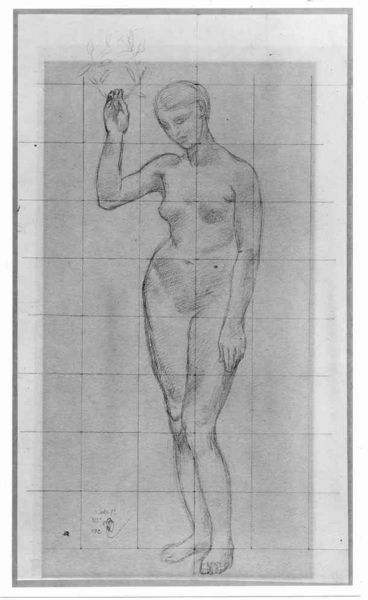
Titel: Stehender Frauenakt, schräg nach links, einen Kranz in der erhobenen Rechten
Künstler: Pierre Puvis de Chavannes
Standort: Karlsruhe
Institution: Staatliche Kunsthalle Karlsruhe
Schlagwörter: akt, blätter, hand, kopf, körper, nackt, schatten, weiß, grob, brust, busen, frau, frisur, geste, grau, kariert, ohr, schwarz, skizze, zeichnung, karo, arm, arme, augen, faru, knoten, rahmen, hände, gitter, realismus, stehend, schön, beine, bein, brüste, studie, linien, füsse, dick, weiblich, nabel, bauch, kontrapost, schenkel, rechtecke, karos, barfuss, eva, kohle, zweig, schraffur, radierung, bleistift, entwurf, kranz, lorbeer, lorbeerkranz, ganzkörper, quadrate, wappen, hüfte, erhoben, stehender akt, spielbein, standbein, quadrat, netz, lavierung, nike, raster, proportionen, zeichung, proportion, gitternetz, aufgesteckt, gehoben, nazikunst, quadriert, frau akt, lorbeerkranzu, messblatt, quadratnetz, gerstert, ggerastert, gersastert, klassische haltung, hängender arm, linker arm hängt, frau akt nackt